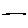
Label: line